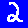
Digit: 2